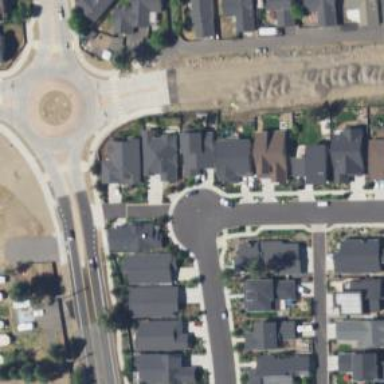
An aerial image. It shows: Alley classified as service road.